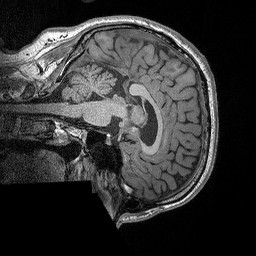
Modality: T1w
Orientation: sagittal
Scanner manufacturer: siemens
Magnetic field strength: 3 T
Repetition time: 2.3 s
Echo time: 0.00298 s